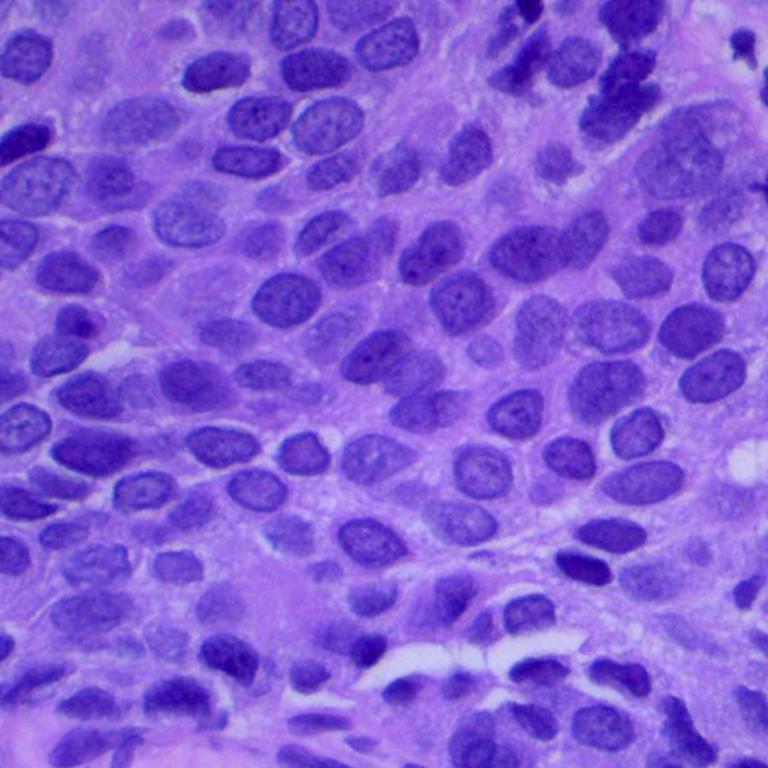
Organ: lung
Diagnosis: squamous carcinomas